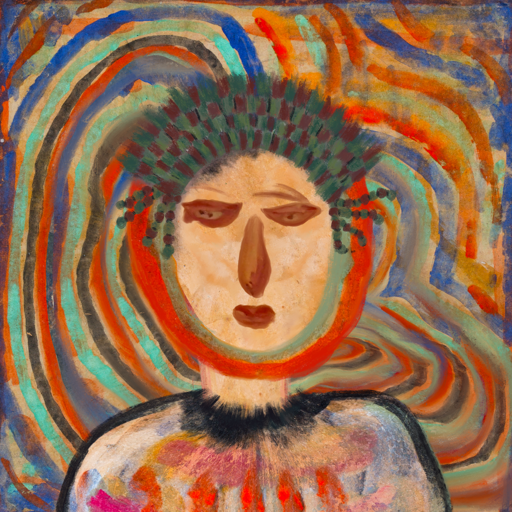
Background: Sisters, Head And Neck Front: Childish, Face Front: Pious_Lady, Bust: Childish, Hair Front: Sisters, Head Accessory: After_Raid_Crown, Second Necklace: Blank, Necklace: Blank, Baby: Blank